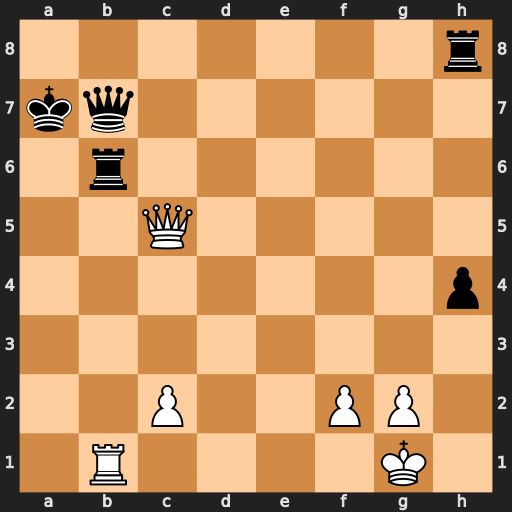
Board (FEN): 7r/kq6/1r6/2Q5/7p/8/2P2PP1/1R4K1
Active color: w
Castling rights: -
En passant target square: -
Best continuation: Ra1+ Kb8 Qe5+